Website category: university
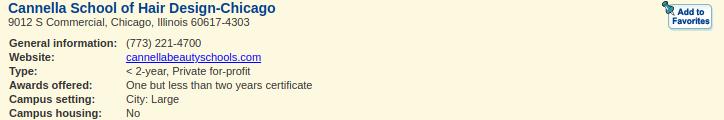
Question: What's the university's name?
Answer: Cannella School of Hair Design-Chicago

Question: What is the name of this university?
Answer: Cannella School of Hair Design-Chicago

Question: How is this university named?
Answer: Cannella School of Hair Design-Chicago

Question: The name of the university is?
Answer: Cannella School of Hair Design-Chicago

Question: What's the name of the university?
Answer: Cannella School of Hair Design-Chicago

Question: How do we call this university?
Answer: Cannella School of Hair Design-Chicago

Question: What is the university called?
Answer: Cannella School of Hair Design-Chicago

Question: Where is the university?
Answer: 9012 S Commercial, Chicago, Illinois 60617-4303

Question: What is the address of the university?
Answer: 9012 S Commercial, Chicago, Illinois 60617-4303

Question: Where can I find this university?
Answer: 9012 S Commercial, Chicago, Illinois 60617-4303

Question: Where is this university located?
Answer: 9012 S Commercial, Chicago, Illinois 60617-4303

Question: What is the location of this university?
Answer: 9012 S Commercial, Chicago, Illinois 60617-4303

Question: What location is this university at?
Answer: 9012 S Commercial, Chicago, Illinois 60617-4303

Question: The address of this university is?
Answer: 9012 S Commercial, Chicago, Illinois 60617-4303

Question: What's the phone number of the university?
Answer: (773) 221-4700

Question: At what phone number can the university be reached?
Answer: (773) 221-4700

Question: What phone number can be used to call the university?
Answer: (773) 221-4700

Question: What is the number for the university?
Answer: (773) 221-4700

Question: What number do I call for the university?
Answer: (773) 221-4700

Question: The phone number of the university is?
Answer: (773) 221-4700

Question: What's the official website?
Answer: cannellabeautyschools.com

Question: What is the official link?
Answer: cannellabeautyschools.com

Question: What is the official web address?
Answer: cannellabeautyschools.com

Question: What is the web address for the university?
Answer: cannellabeautyschools.com

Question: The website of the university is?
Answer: cannellabeautyschools.com

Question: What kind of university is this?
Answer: < 2-year, Private for-profit

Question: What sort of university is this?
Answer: < 2-year, Private for-profit

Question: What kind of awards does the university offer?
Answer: One but less than two years certificate

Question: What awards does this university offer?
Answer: One but less than two years certificate

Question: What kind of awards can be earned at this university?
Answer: One but less than two years certificate

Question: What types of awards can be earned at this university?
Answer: One but less than two years certificate

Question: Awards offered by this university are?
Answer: One but less than two years certificate

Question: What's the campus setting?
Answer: City: Large

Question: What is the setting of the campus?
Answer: City: Large

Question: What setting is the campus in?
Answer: City: Large

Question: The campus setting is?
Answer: City: Large

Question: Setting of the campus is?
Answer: City: Large

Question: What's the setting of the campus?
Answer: City: Large

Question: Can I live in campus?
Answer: No

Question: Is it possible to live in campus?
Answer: No

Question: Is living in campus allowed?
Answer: No

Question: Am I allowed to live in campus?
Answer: No

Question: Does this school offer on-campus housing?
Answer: No

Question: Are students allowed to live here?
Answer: No

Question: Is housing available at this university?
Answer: No